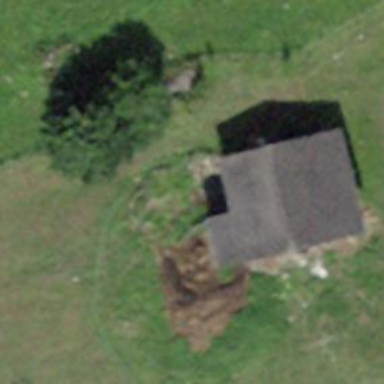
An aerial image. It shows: Barn.